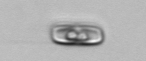
Label: pennate